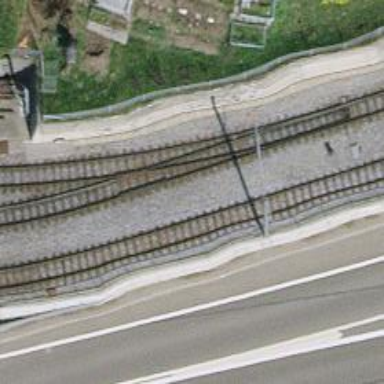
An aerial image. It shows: Narrow-gauge railway with 1 track. The tracks are electrified with contact line.